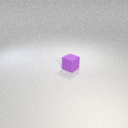
small purple rubber cube